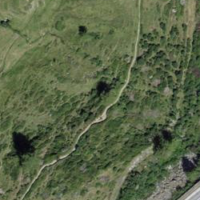
EUNIS habitat code: 26
Species observed at this site:
Saxicola rubetra